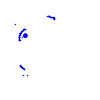
Particle: pion